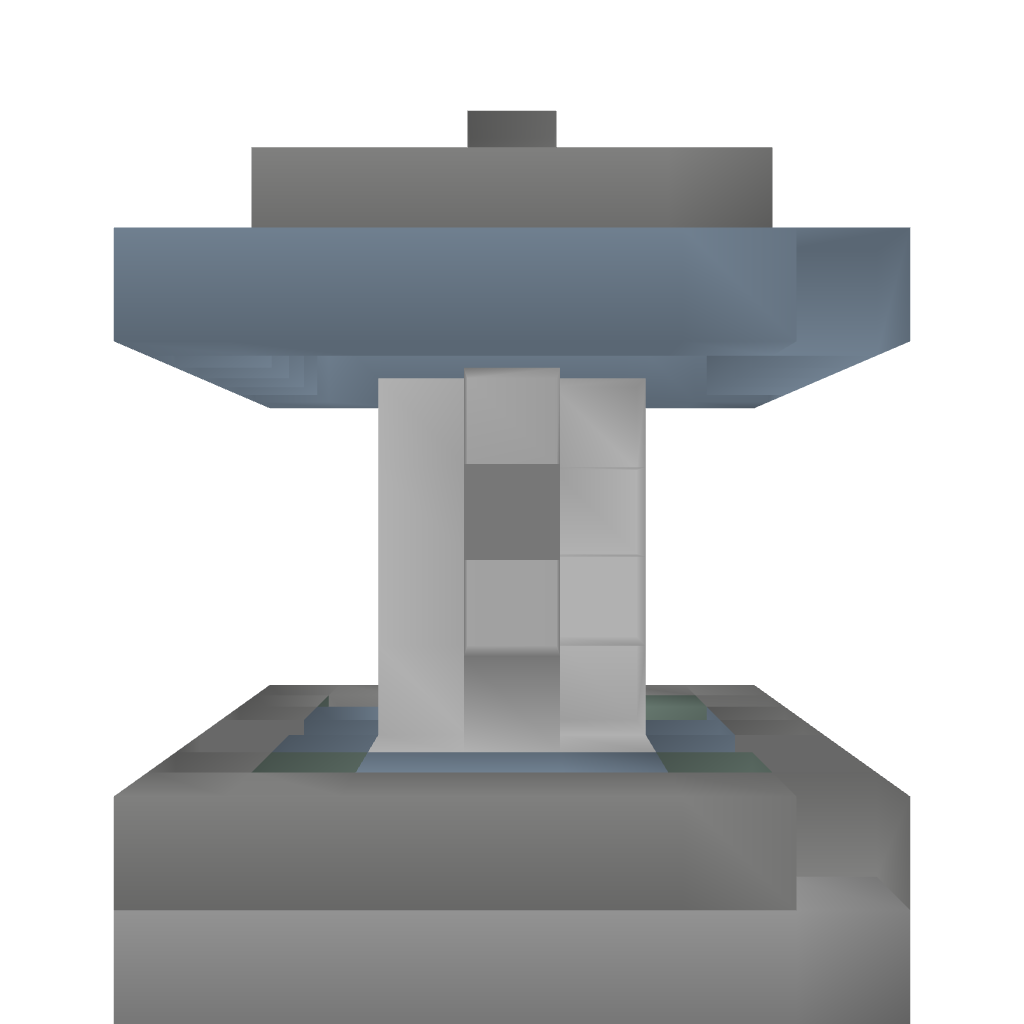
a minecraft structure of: Chafariz/Fonte - Fountain